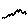
Label: zigzag